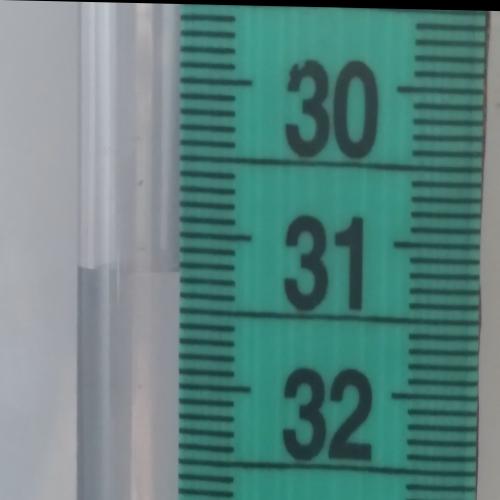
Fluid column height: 31.2 cm